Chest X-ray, AP view. Patient: 31 years old, sex F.
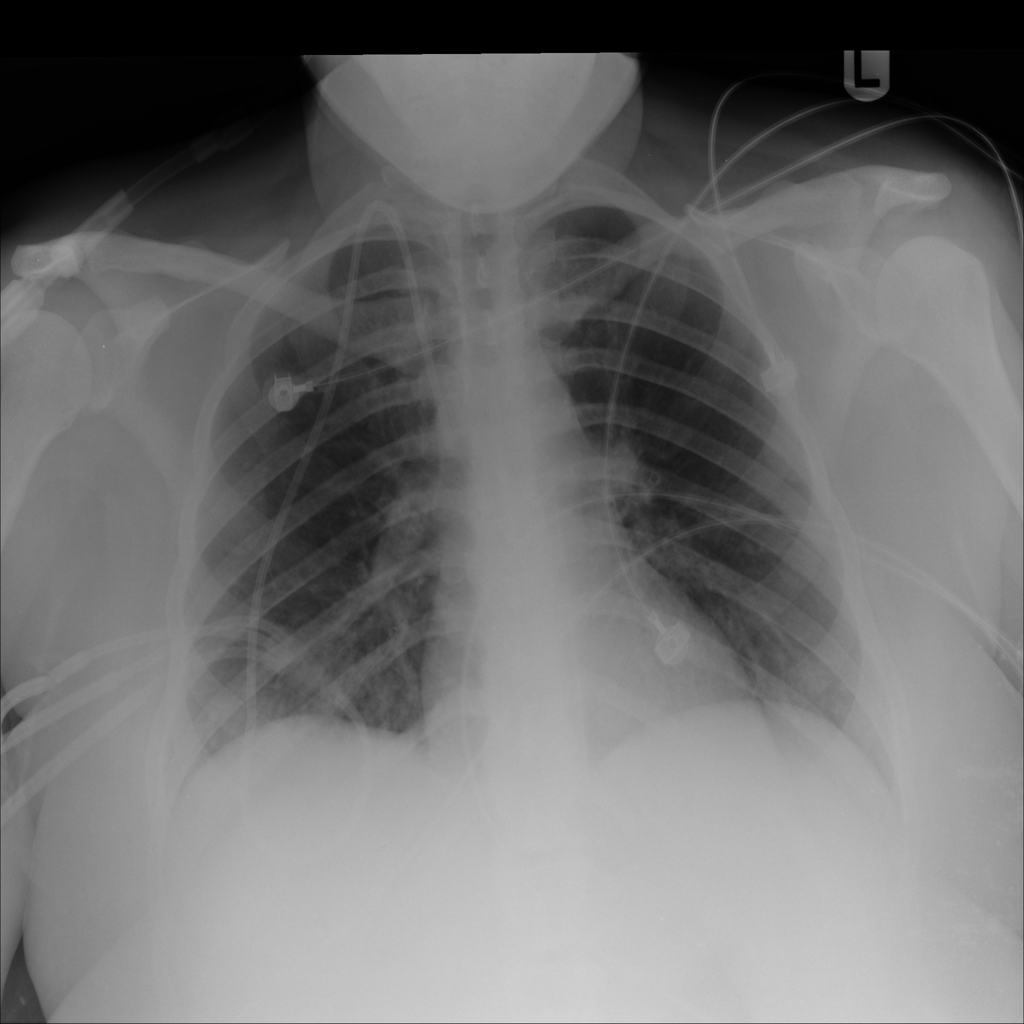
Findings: No Finding